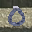
Label: 0